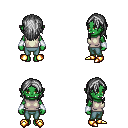
a pixel art fantasy rpg character, female body template, orc, green skin, white sleeveless shirt, teal pants, gray long hairstyle, white cloth bracers, gold boots, four views (front, back, left, right), 2x2 character sprite sheet, small pixel art, hard edges, no anti-aliasing